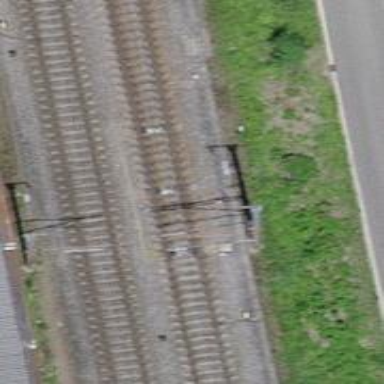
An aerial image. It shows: Railway switch.